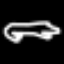
Label: frog